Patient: sex M, age 42
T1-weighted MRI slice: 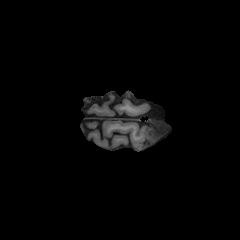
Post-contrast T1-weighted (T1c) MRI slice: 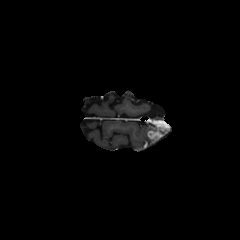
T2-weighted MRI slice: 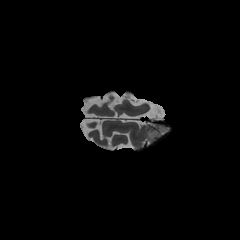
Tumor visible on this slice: yes
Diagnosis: Glioblastoma, IDH-wildtype
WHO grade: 4